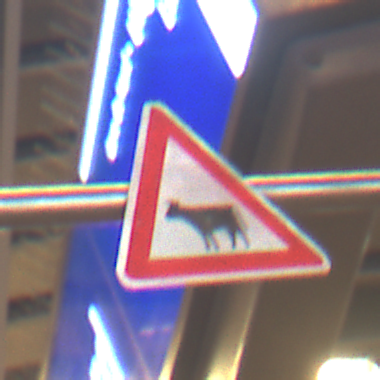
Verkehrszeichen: ViehtriebRechts
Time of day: NotSpecified
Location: Indoor (Urban)
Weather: NotSpecified
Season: NotSpecified
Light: Artificial